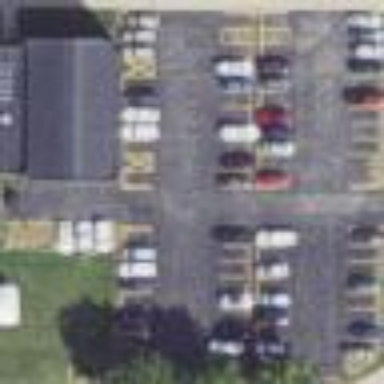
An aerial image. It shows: Parking area with surface.